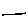
Label: line